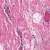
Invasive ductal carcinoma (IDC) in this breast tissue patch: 0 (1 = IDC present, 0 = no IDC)